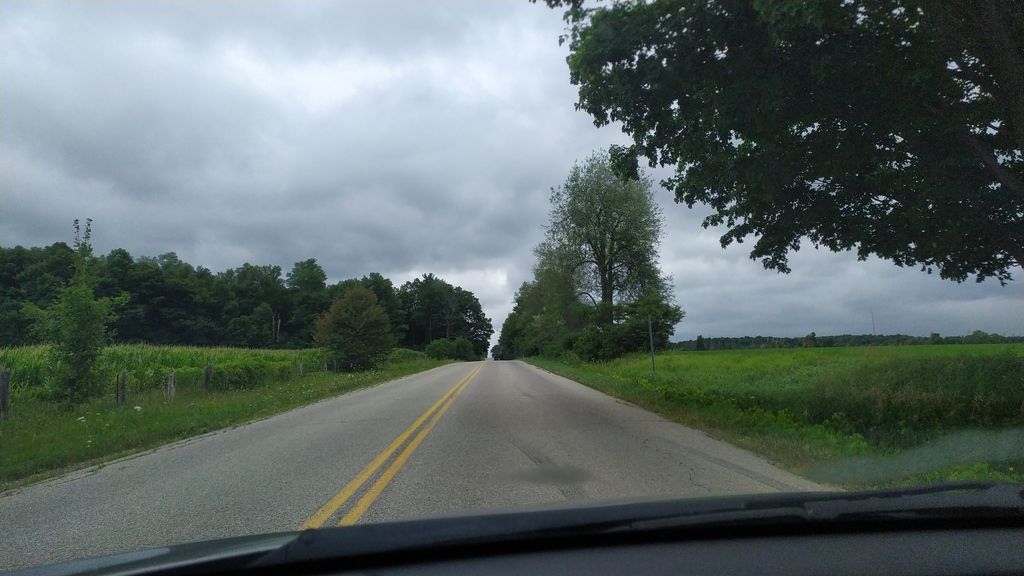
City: kitchener-waterloo